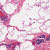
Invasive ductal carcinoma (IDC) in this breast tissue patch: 0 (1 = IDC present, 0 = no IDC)